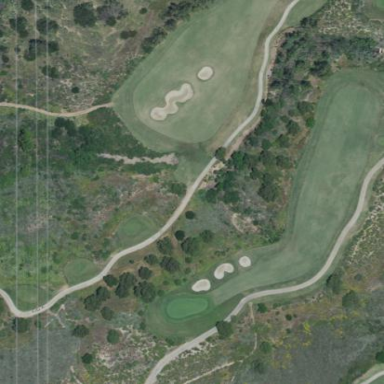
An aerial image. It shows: Rough area on grassy golf course.